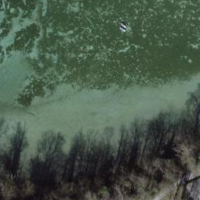
EUNIS habitat code: 14
Species observed at this site:
Aruncus dioicus
Fulica atra
Cyanistes caeruleus
Cygnus olor